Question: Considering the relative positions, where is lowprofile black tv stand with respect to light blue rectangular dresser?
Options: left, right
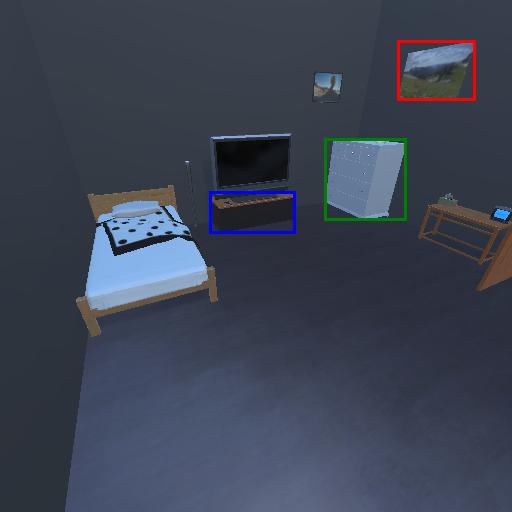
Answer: left